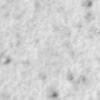
Label: no_change